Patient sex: M
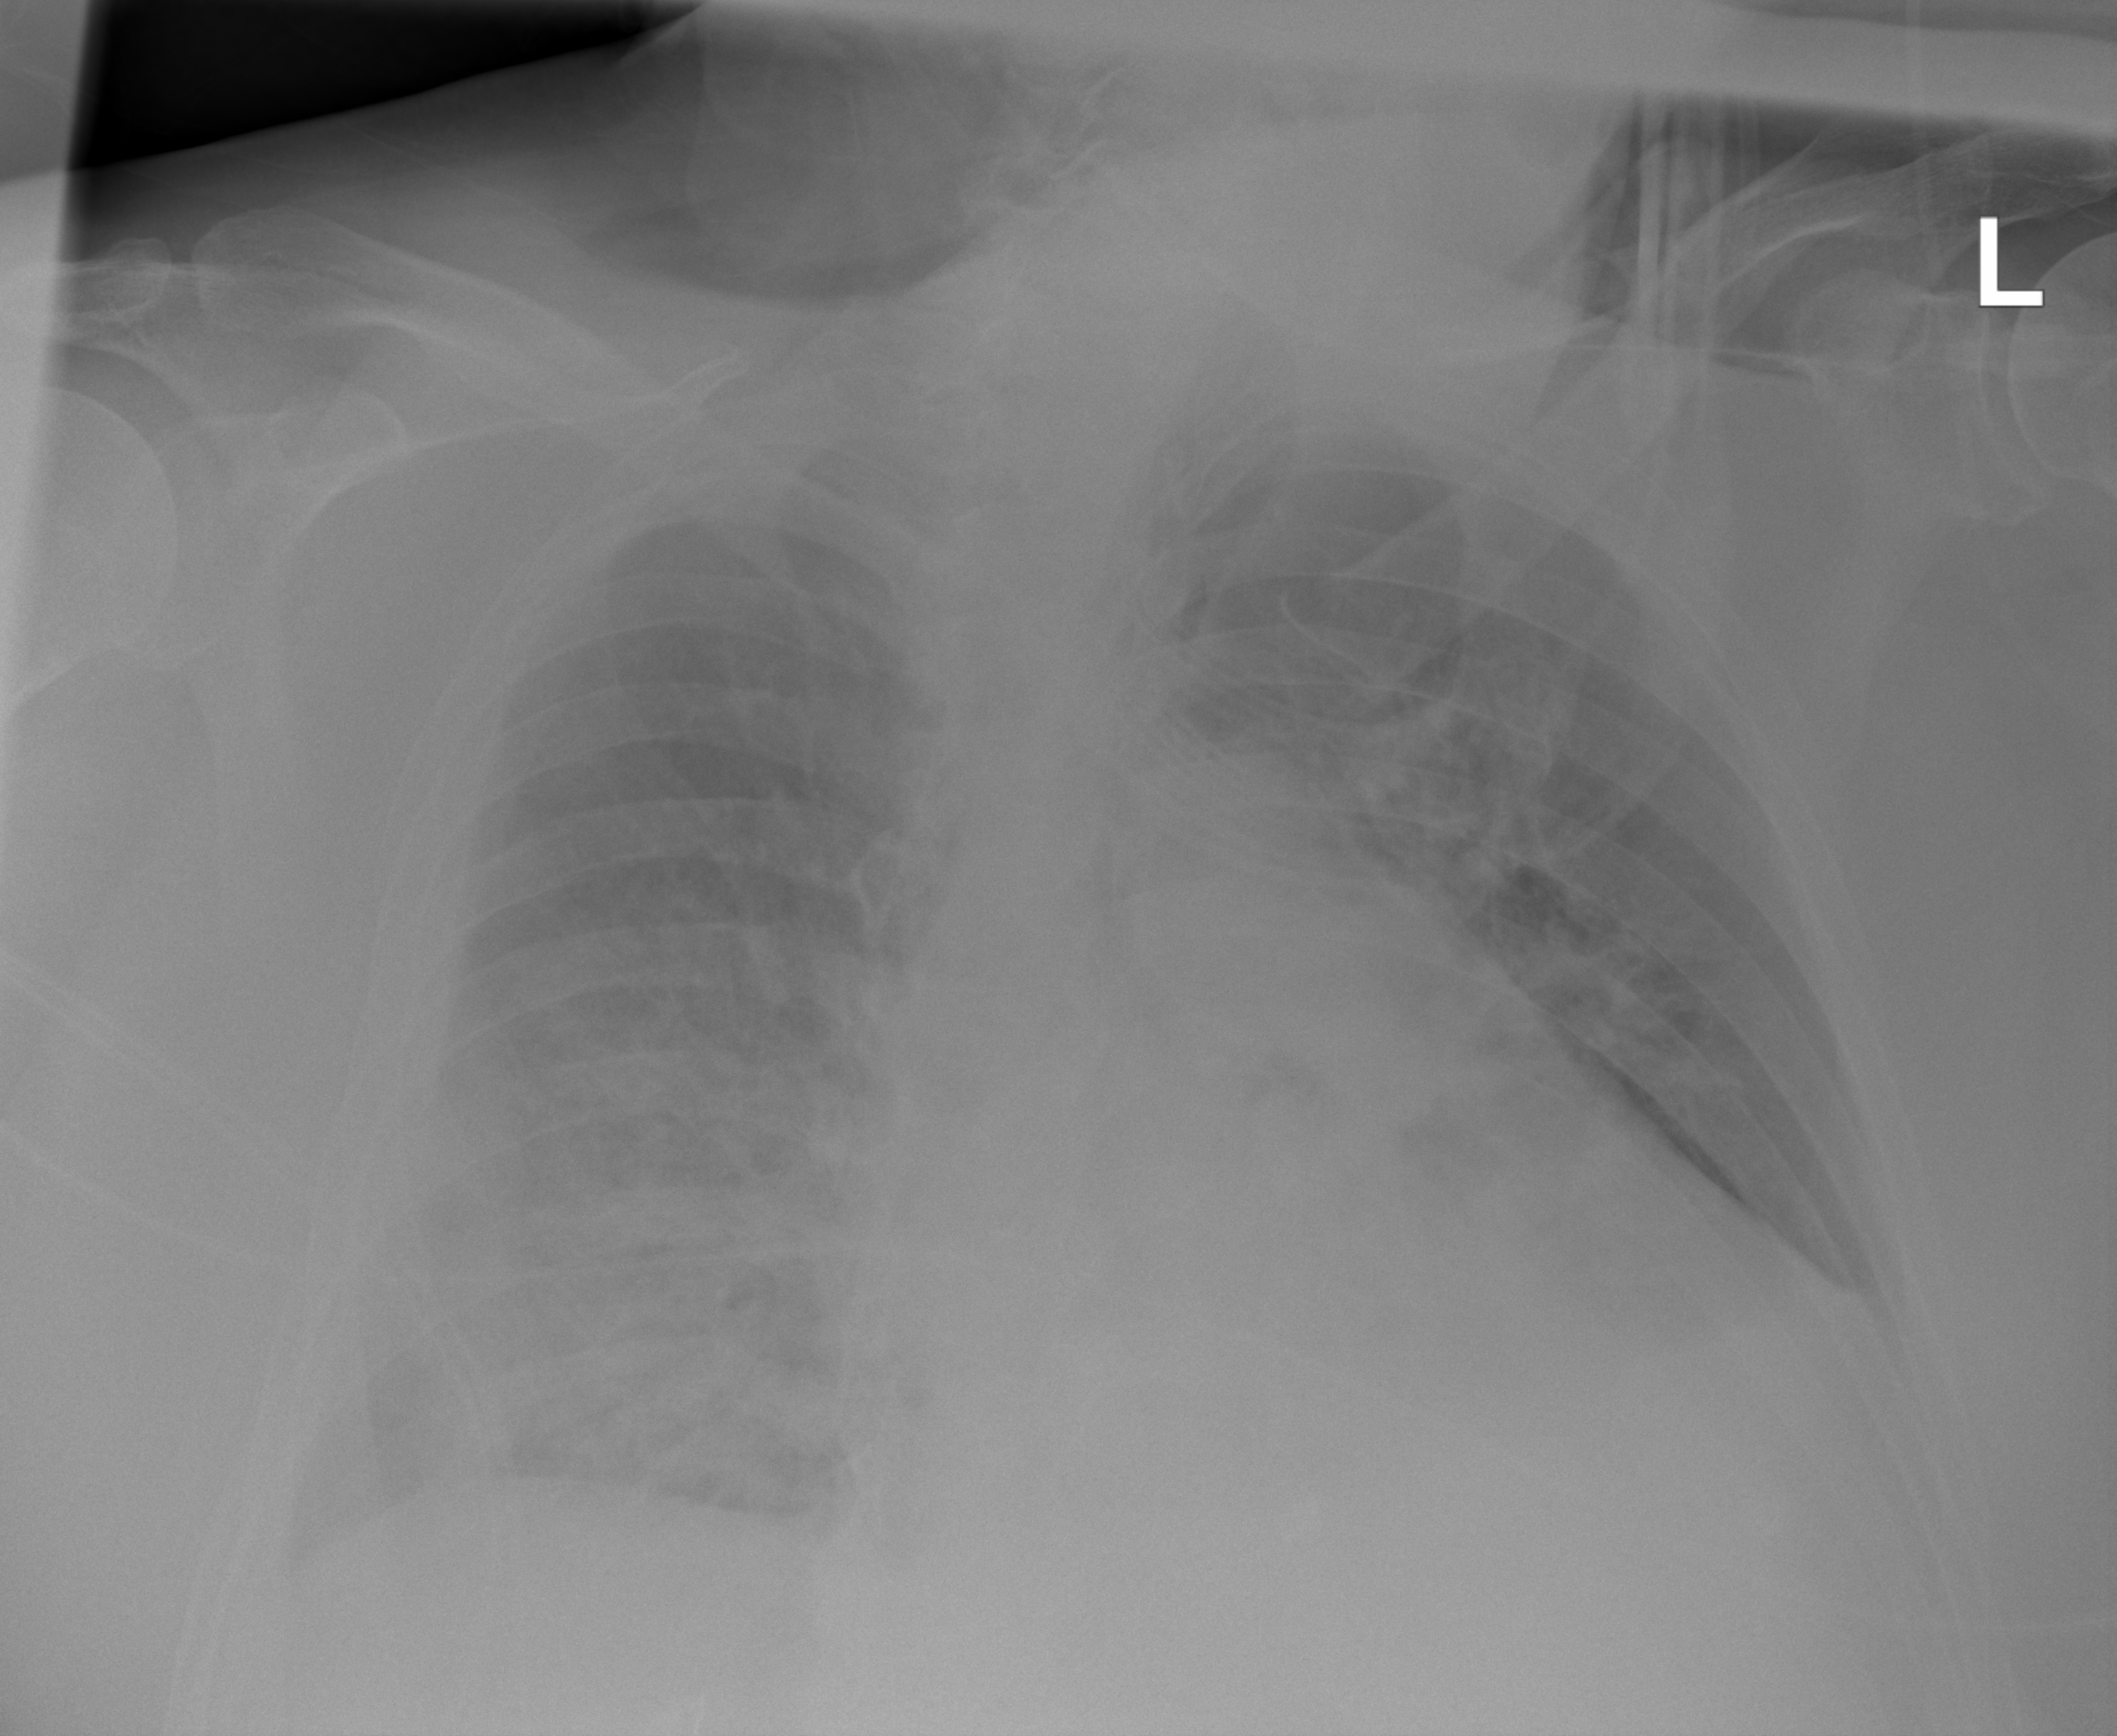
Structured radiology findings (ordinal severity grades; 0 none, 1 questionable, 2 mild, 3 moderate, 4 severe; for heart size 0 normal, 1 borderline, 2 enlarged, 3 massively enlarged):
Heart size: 3
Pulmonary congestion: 2
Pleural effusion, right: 0
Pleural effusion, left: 1
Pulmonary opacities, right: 4
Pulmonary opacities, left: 3
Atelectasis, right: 2
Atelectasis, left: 2